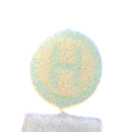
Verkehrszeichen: Haltestelle
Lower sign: ZeitangabenMitBeschraenkungAufWochentage5
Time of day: SunriseSunset
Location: Outdoor (Nature)
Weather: Clear
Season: NotSpecified
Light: Natural